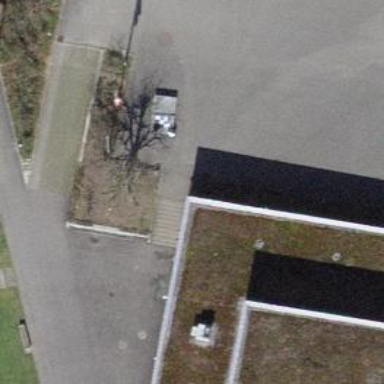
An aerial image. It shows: Bench for seating.